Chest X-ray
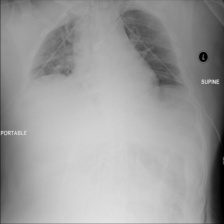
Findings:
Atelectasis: negative
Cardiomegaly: negative
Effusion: negative
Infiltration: negative
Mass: negative
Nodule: negative
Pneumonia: negative
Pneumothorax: negative
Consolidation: negative
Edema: negative
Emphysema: negative
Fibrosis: negative
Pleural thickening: negative
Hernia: negative